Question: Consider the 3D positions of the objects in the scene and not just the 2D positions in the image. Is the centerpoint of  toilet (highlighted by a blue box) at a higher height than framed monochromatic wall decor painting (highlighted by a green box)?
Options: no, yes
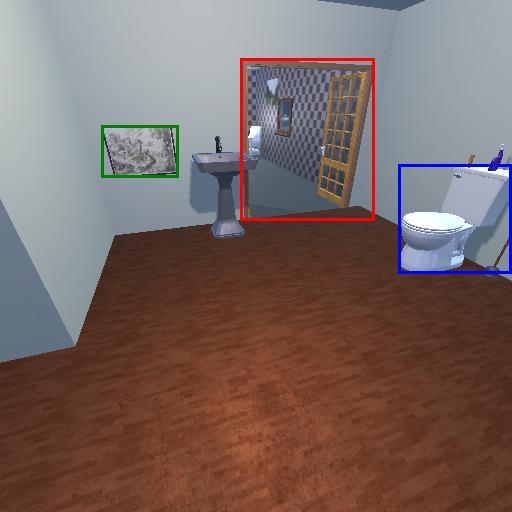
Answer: no